Interaction volume radius: 10 \u00c5
Interaction volume height: 35 \u00c5
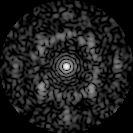
Disorder parameter: 0.6625